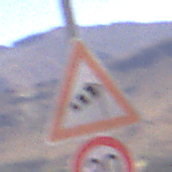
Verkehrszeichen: SeitenwindVonRechts
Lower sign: Geschwindigkeit30
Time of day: Midday
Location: Outdoor (Nature)
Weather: Clear
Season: NotSpecified
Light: Natural